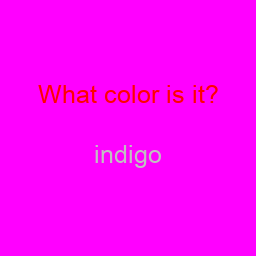
Color: silver
Color name shown: indigo
Background color: magenta
Question text color: red